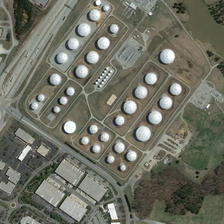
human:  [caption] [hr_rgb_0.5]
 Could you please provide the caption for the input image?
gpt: many white storage tanks in different sizes are near a road and several buildings .

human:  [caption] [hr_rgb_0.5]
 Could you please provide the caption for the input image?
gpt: many white storage tanks in different sizes are near a road and several buildings .

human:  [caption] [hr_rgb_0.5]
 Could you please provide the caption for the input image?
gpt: many white storage tanks in different sizes are near a road and several buildings .

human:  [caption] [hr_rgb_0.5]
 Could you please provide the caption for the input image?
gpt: many white storage tanks in different sizes are near a road and several buildings .

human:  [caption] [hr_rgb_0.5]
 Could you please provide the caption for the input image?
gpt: many white storage tanks in different sizes are near a road and several buildings .